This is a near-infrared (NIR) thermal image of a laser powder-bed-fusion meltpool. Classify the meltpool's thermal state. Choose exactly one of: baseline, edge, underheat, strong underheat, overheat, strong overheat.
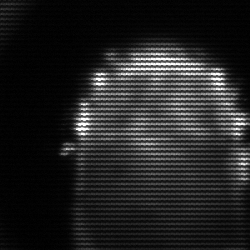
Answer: baseline